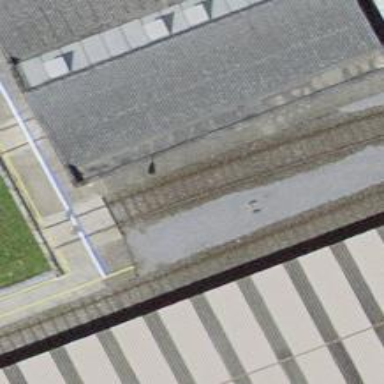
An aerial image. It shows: Single track railway in yard.